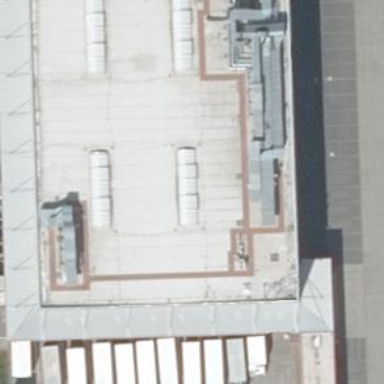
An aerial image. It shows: Flat roof building with grey roof.